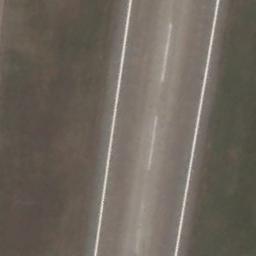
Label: runway